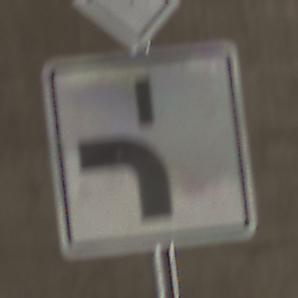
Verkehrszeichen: VerlaufVorfahrtsstrasse5
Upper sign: Vorfahrtsstrasse
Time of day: Midday
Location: Roofed (Tunnel)
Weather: NotSpecified
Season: NotSpecified
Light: Natural